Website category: game
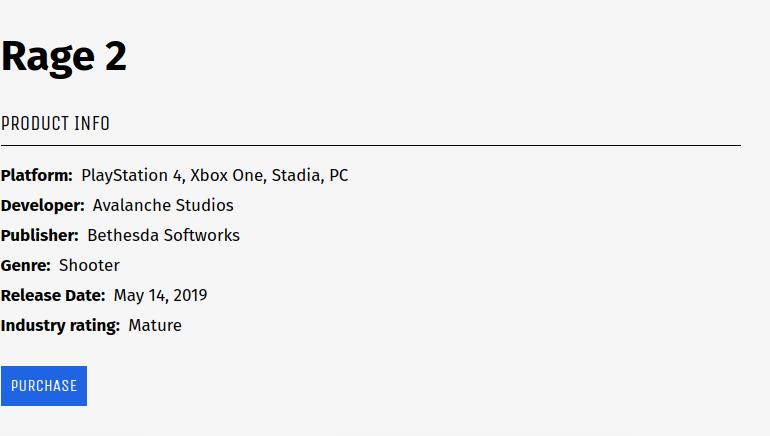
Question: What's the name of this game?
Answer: Rage 2

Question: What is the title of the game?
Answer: Rage 2

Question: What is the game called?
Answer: Rage 2

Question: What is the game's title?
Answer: Rage 2

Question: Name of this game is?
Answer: Rage 2

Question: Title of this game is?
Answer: Rage 2

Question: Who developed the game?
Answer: Avalanche Studios

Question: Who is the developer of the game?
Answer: Avalanche Studios

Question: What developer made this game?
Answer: Avalanche Studios

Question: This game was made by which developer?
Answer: Avalanche Studios

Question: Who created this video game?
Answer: Avalanche Studios

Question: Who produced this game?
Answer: Avalanche Studios

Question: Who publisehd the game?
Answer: Bethesda Softworks

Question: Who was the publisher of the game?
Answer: Bethesda Softworks

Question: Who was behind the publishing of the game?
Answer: Bethesda Softworks

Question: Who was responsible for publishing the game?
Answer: Bethesda Softworks

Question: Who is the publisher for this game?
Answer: Bethesda Softworks

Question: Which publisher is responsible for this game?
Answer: Bethesda Softworks

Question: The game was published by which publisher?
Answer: Bethesda Softworks

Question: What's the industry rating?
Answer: Mature

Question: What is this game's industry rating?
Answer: Mature

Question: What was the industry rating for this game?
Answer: Mature

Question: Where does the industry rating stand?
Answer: Mature

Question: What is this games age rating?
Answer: Mature

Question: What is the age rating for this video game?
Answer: Mature

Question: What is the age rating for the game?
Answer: Mature

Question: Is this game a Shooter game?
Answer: yes

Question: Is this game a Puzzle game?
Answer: no

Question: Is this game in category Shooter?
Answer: yes

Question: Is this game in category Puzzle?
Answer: no

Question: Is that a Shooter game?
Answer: yes

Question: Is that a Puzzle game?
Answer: no

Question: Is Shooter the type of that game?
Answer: yes

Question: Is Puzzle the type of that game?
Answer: no

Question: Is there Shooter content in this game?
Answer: yes

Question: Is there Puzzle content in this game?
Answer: no

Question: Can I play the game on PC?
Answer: yes

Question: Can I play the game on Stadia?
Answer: yes

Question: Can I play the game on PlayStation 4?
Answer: yes

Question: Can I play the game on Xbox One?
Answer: yes

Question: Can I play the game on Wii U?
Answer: no

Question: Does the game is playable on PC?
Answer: yes

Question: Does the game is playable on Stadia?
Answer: yes

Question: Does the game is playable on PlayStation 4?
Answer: yes

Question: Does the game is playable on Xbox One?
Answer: yes

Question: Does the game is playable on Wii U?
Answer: no

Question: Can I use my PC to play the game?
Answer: yes

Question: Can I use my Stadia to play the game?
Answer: yes

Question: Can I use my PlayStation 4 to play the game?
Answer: yes

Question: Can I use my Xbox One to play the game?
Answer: yes

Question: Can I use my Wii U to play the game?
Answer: no

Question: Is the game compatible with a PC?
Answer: yes

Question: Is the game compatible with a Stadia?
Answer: yes

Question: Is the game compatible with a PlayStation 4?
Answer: yes

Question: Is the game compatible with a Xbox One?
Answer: yes

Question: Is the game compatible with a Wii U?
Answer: no